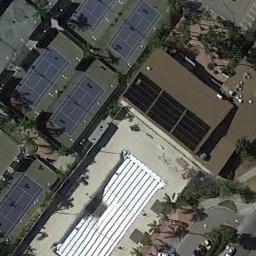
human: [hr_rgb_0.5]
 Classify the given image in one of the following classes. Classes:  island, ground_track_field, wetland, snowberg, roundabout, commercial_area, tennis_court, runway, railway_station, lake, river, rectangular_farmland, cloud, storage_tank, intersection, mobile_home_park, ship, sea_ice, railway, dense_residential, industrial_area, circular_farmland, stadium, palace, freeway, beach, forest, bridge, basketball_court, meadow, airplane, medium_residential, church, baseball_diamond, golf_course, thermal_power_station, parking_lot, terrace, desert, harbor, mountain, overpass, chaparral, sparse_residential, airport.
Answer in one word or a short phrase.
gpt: tennis_court